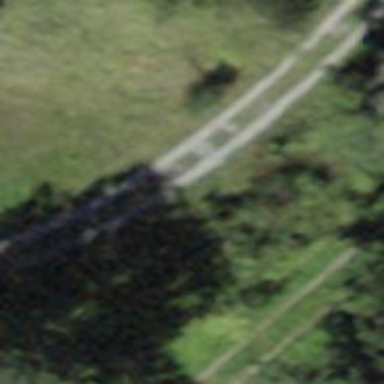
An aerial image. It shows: Track with grade 3 tracktype.